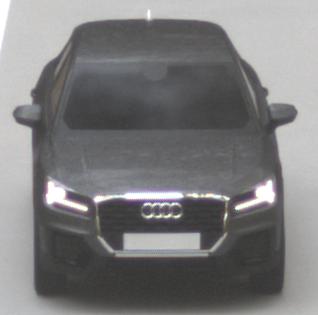
Make: Audi
Model: Q2
Model produced from: 2016
Model produced until: 2020
Doors: 5
Color: gray
Road condition: dry road
Daytime: morning or afternoon
Contrast: low contrast